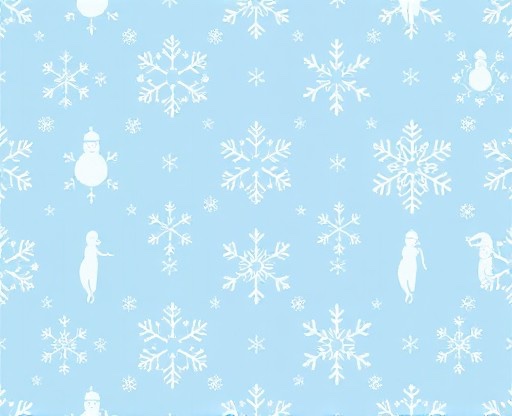
Category: Winter